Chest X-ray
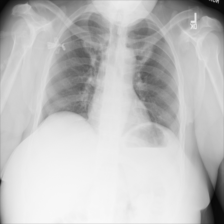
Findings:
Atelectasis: negative
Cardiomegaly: negative
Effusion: negative
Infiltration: negative
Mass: negative
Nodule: negative
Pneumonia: negative
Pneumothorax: negative
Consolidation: negative
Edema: negative
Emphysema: negative
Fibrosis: negative
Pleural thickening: negative
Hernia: negative